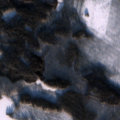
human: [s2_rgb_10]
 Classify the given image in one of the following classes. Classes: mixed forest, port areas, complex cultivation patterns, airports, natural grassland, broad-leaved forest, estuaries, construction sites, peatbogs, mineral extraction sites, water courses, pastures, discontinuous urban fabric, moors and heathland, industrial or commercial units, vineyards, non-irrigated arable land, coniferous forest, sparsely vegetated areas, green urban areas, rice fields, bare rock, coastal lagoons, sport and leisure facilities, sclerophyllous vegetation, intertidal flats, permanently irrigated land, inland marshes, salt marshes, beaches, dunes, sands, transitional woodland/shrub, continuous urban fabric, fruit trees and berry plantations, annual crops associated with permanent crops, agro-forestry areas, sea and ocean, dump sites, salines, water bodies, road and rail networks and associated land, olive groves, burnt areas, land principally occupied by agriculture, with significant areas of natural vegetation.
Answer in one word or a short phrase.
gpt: coniferous forest, mixed forest, transitional woodland/shrub, water bodies